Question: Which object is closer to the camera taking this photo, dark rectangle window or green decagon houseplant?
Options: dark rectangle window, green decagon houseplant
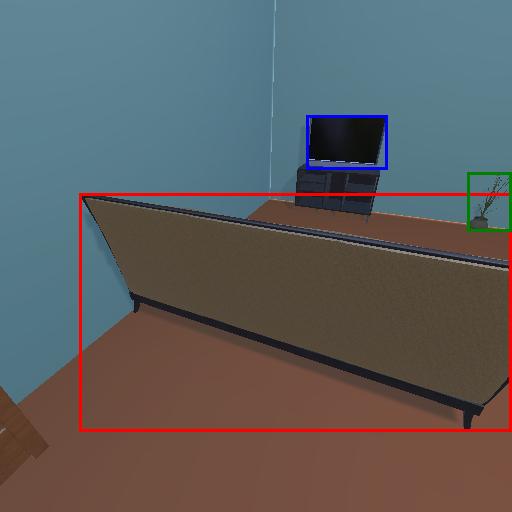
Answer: dark rectangle window